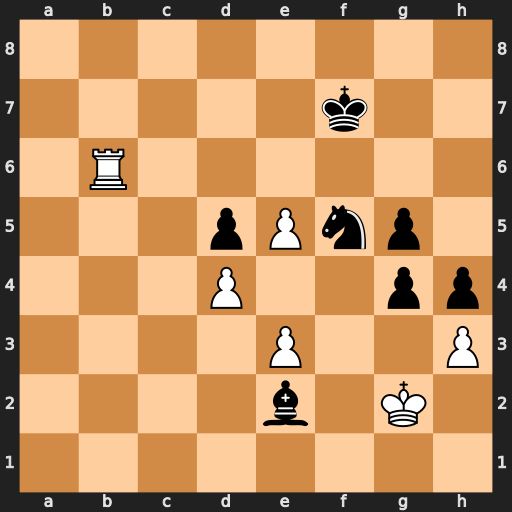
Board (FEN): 8/5k2/1R6/3pPnp1/3P2pp/4P2P/4b1K1/8
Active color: w
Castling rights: -
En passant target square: -
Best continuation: Rf6+ Kg7 Rxf5